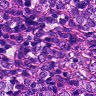
Metastatic tissue present: yes